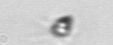
Label: Pyramimonas